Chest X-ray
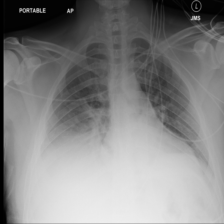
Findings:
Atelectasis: negative
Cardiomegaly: negative
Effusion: positive
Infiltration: negative
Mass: negative
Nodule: negative
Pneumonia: negative
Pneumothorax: negative
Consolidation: negative
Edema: negative
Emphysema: negative
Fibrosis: negative
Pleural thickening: negative
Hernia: negative